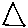
Label: triangle